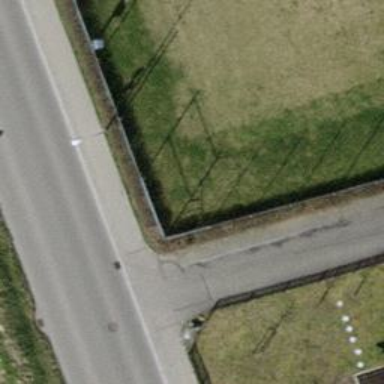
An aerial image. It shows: Wire fence is in place.